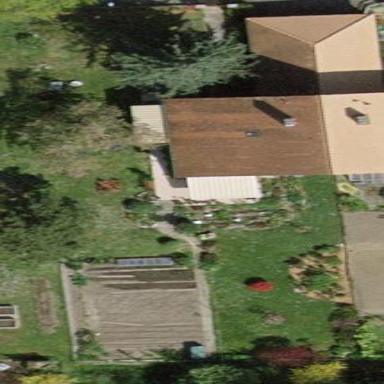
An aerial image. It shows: Garden surrounded by fence.